Field crop: maize
Growth stage: 2
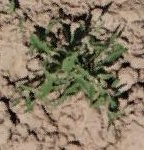
Species: atriplex